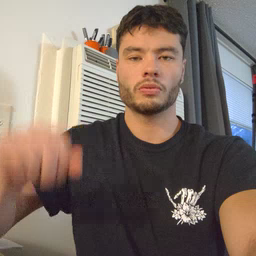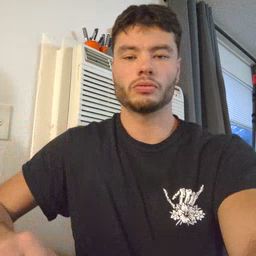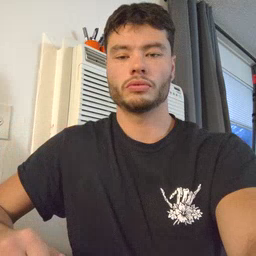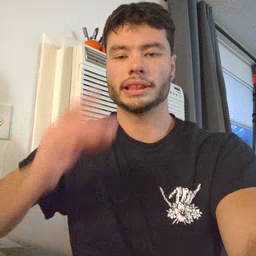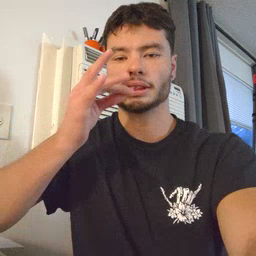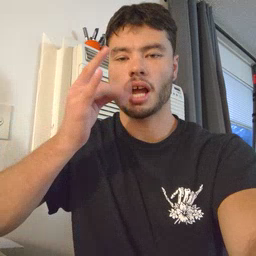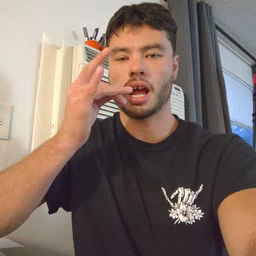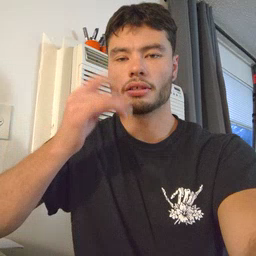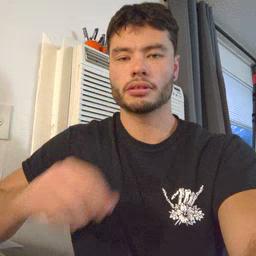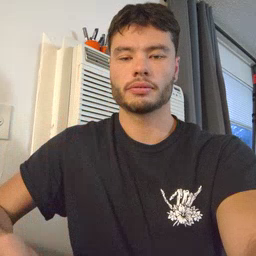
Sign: snack